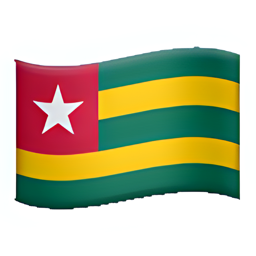
Name: flag for togo
Emoji: 🇬🇹
Group: Flags
Sub-group: country-flag